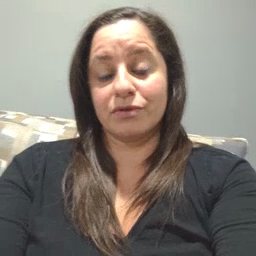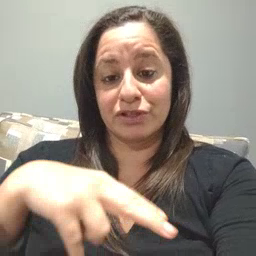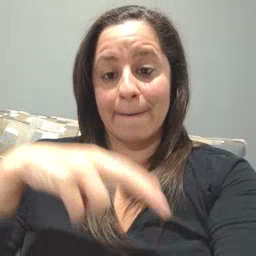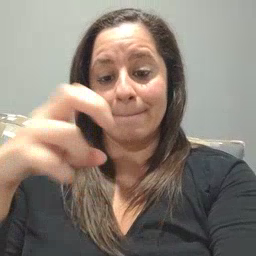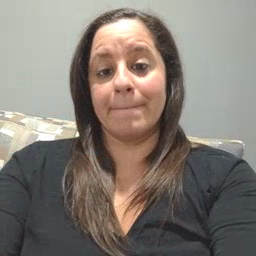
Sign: jump